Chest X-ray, PA view. Patient: 61 years old, sex M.
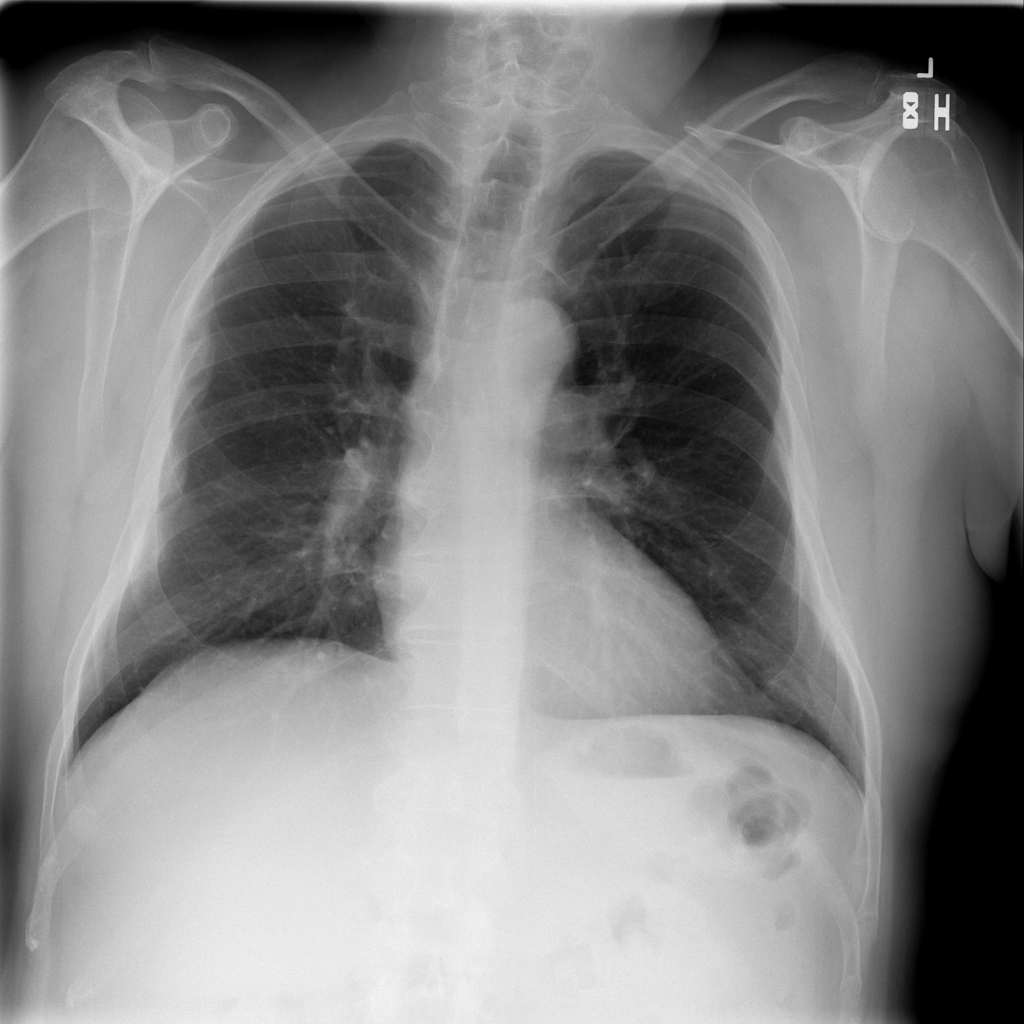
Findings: No Finding